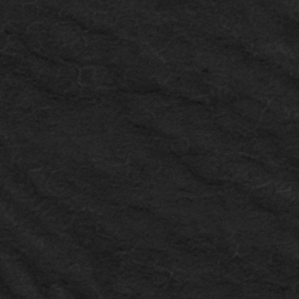
Label: frost